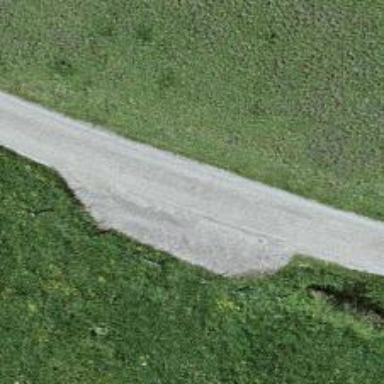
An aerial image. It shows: Passing place on the road.